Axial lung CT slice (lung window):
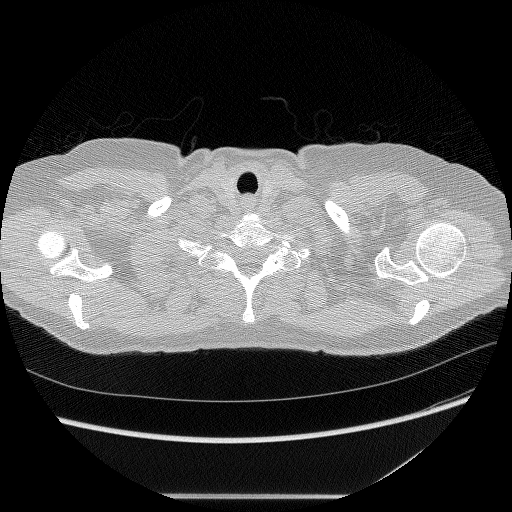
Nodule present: no